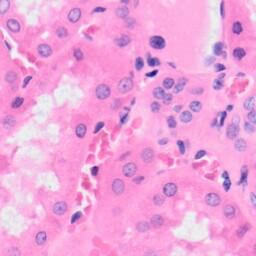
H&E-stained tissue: Kidney